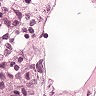
Metastatic tissue present: yes